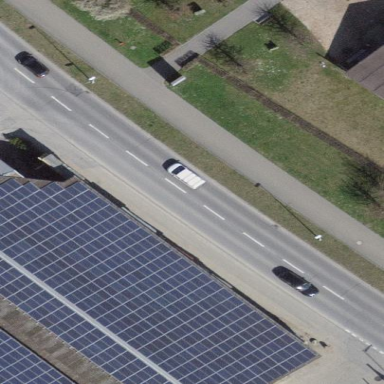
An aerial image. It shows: Solar power generator.